Question: I just started using git in Windows. I am using the latest PortableGit version 2.30.1 and I believe I have set them up correctly.
I am just trying to practice with git's more advanced features such as branching, merging, tagging etc. So I created a simple mock project for it.
I just started the project. The project has only 2 files currently: f1.py and .gitignore.
It currently only has 2 commits.
The problem is that in my last (2nd) commit, I have incorrectly use single quote for git commit message and it complains of pathspec error:
'''
C:\ex\gitpractice>git commit -m 'Modified A1 -> A2'
error: pathspec 'A1' did not match any file
 know to git
error: pathspec '-' did not match any file
 know to git
'''
Then I tried:
'''
C:\ex\gitpractice>git commit -m 'Modified A1 \-> A2'
fatal: \A1: '\A1' is outside repository at 'C:/ex/gitpractice'
'''
Which resulted in something 'fatal', I know, I was so stupid... Then I commited using the correct double-quote:
'''
C:\ex\gitpractice>git commit -m "Modified A1 -> A2"
'''
It was successfull. But anyway, I was left with multiple files, that I did not intentionally create. Anyway here is the screenshot of what has happened:

As you could see, I tried removing the other files using 'git rm' and it did not even work.
I also used Vim 8.2 to edit the files there (and I am just a beginner vim user). And I just knew today that I should not be using single quotes in git-cmd.exe in windows from <URL>. But I was still left with the extra files created.
What happened during the 'fatal' commit? What are those extra files? Is it safe to remove them? Should / How can I remove them ?
(I usually used git and edited in nano in Ubuntu machines before)
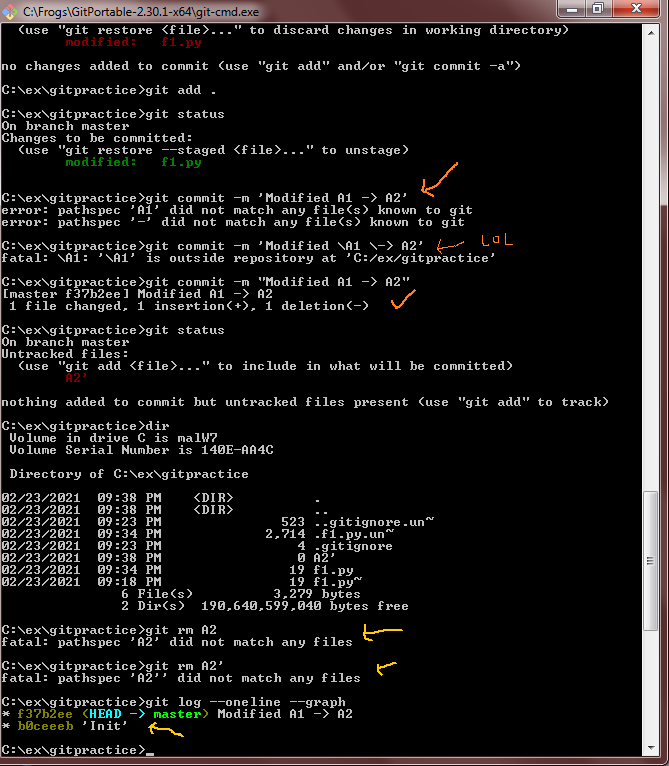
Answer: Basically you executed 'command > file'. '>' redirects the output of a command into a (new or existing) file. This works similar to the IO redirect operator in Linux shells.
Git didn't do anything, your shell did. In other words: the file is not tracked by Git, that's why you cannot 'git rm' it ("pathspec" is Git language). Simply remove the (untracked) files with Windows Explorer or from cmd.exe:
'''
del A2'
'''
or
'''
del A2*
'''